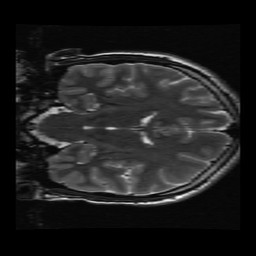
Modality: T2w
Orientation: coronal
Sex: male
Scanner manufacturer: ge
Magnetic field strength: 3 T
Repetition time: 5 s
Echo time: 0.1017 s